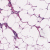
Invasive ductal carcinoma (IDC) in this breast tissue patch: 0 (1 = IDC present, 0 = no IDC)